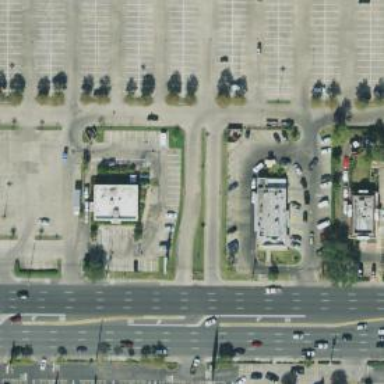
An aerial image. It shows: Parking space.